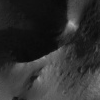
Atmospheric dust classification: not_dusty